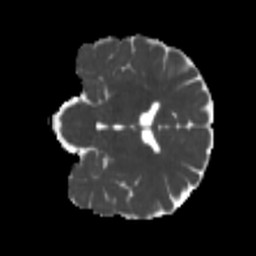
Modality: MD
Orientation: coronal
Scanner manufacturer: siemens
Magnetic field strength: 3 T
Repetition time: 4 s
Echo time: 0.0594 s